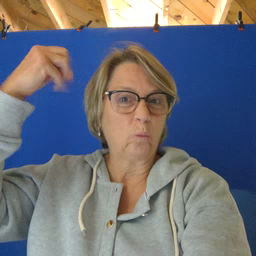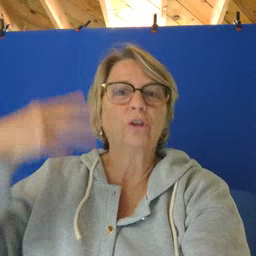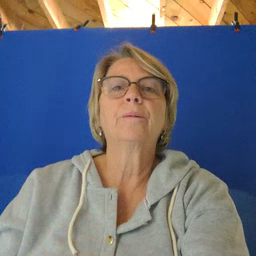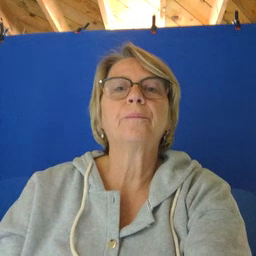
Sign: shower